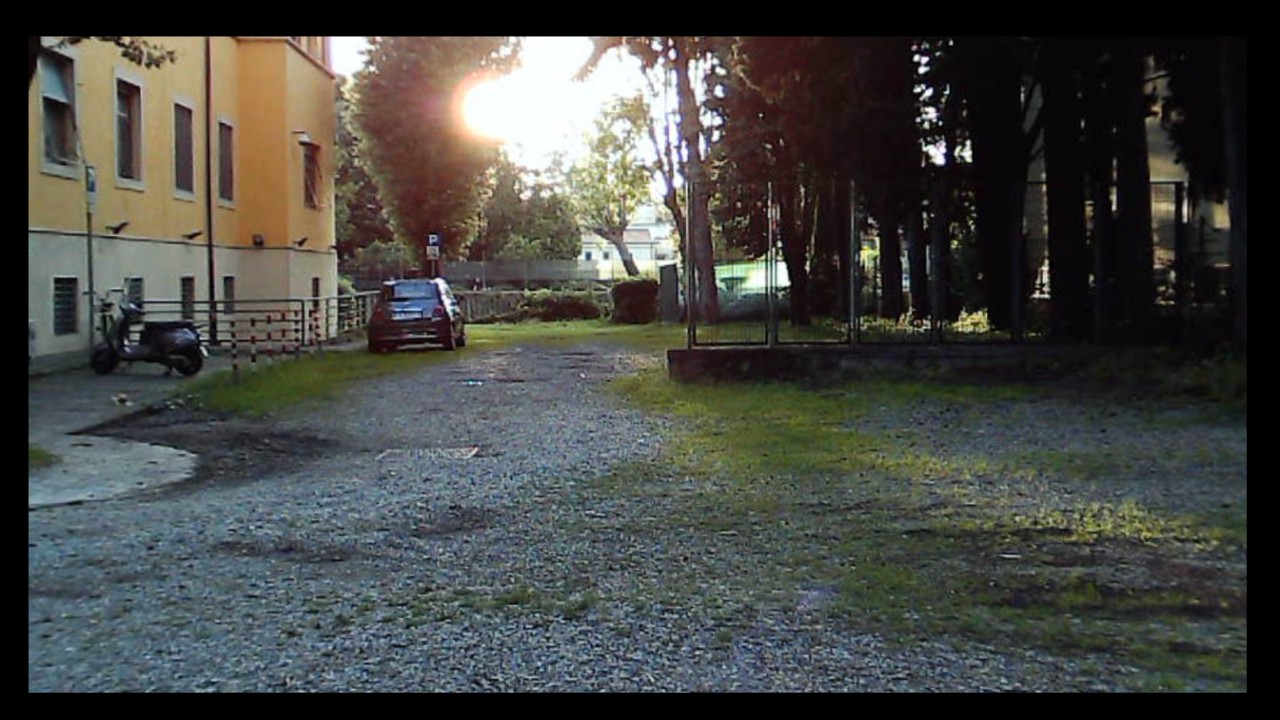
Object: DarwinFPV cineape20